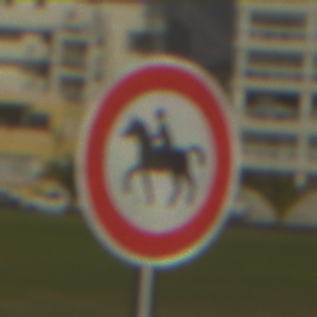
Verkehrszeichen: VerbotReiter
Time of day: MorningAfternoon
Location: Outdoor (Suburban)
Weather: PartlyCloudy
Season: NotSpecified
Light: Natural